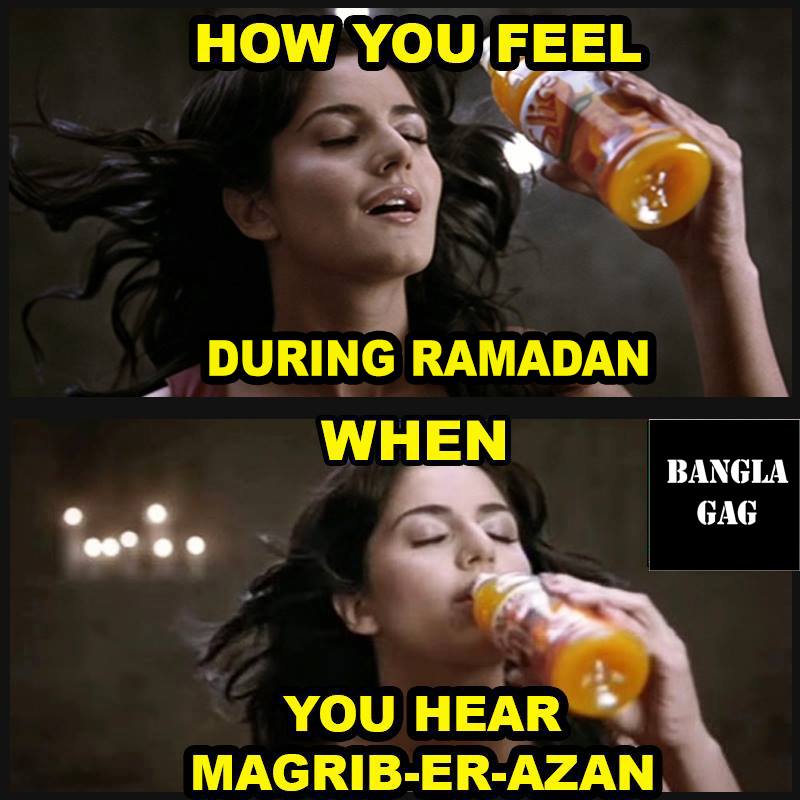
Caption: HOW YOU FEEL DURING RAMADAN     WHEN YOU HEAR  MAGRIB-ER-AZAN
Label: non-hate